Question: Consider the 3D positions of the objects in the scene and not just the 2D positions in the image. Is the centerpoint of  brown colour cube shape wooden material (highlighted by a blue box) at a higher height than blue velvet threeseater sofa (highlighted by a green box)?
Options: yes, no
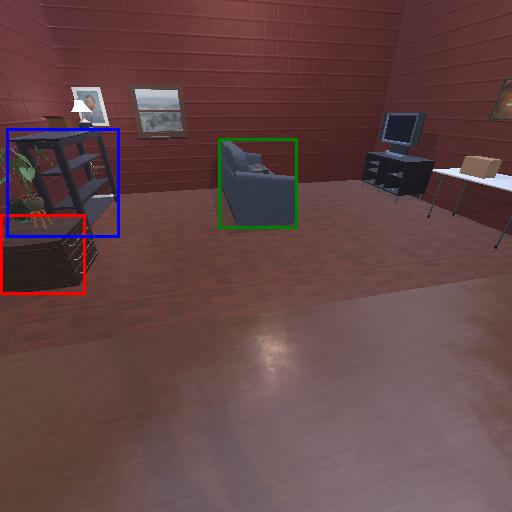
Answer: yes